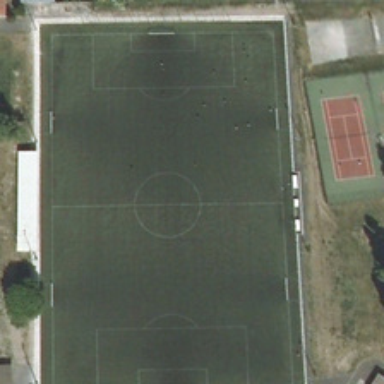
A football field is near several green trees and a tennis court .